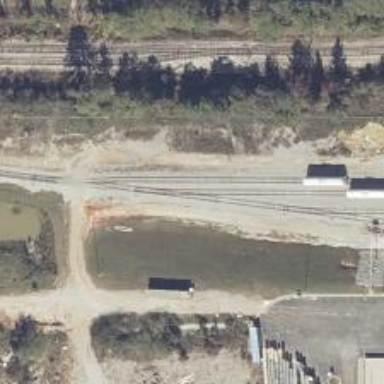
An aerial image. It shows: Rail spur service.